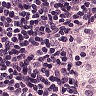
Metastatic tissue present: no